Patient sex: M
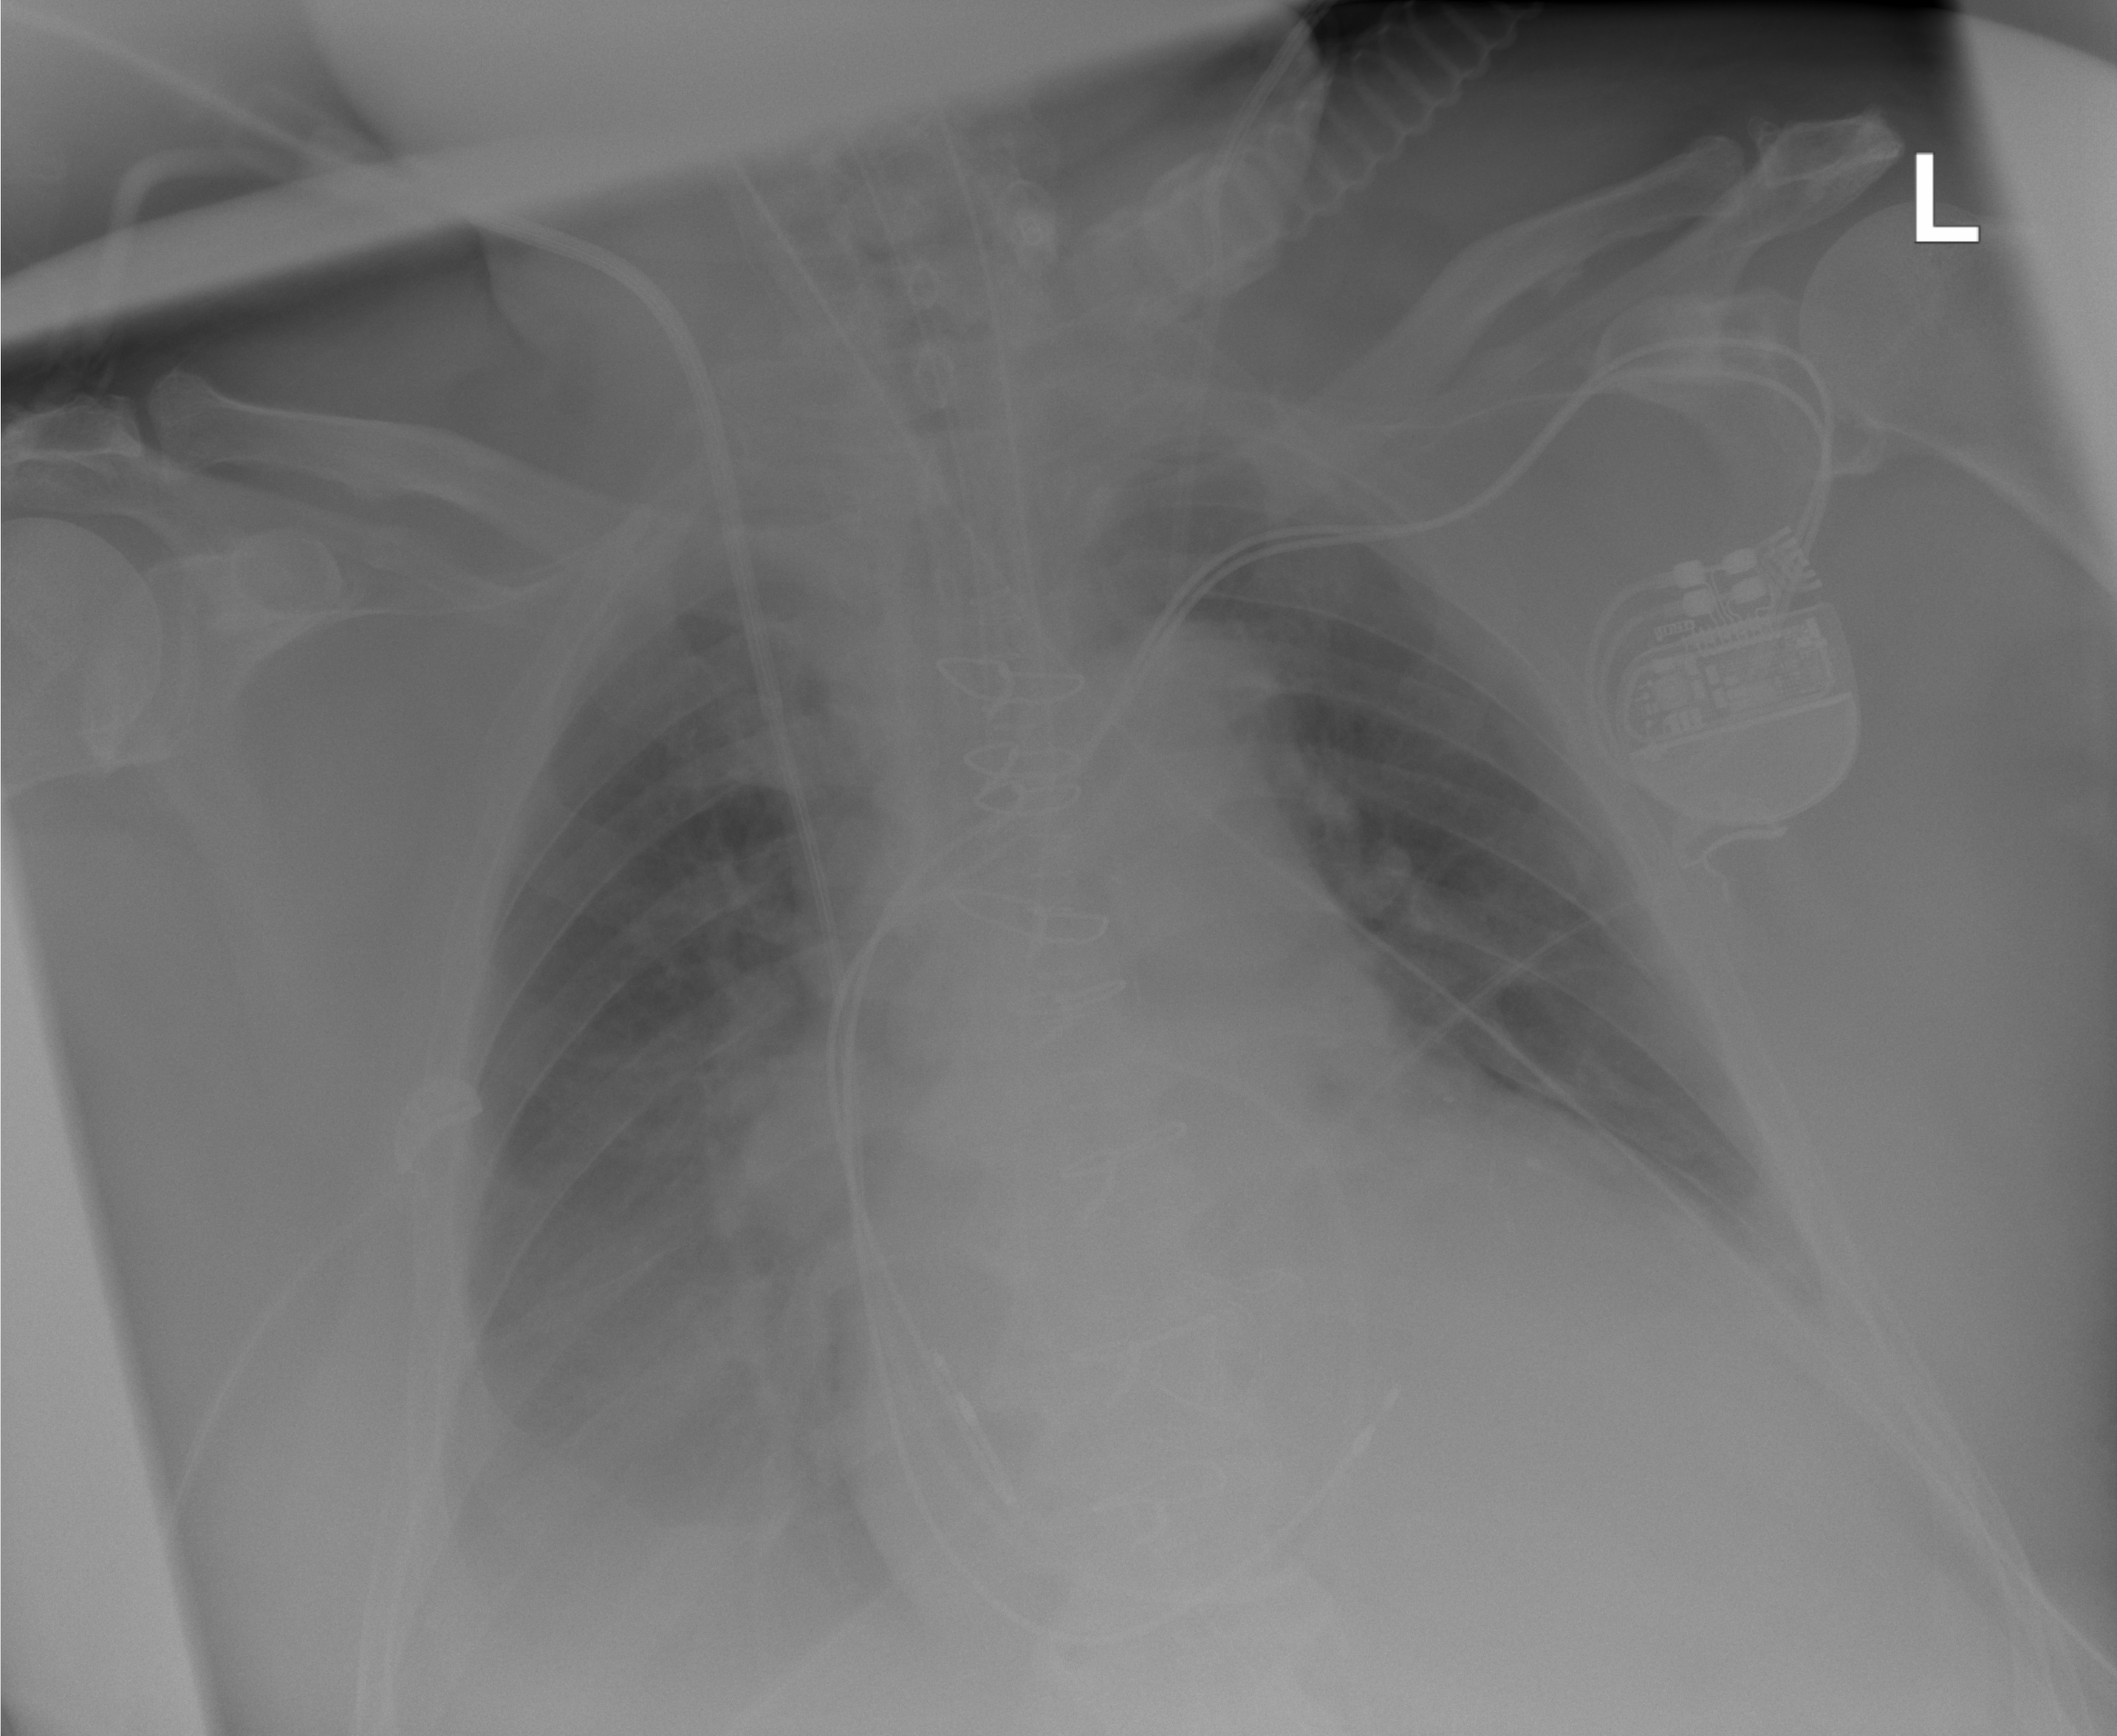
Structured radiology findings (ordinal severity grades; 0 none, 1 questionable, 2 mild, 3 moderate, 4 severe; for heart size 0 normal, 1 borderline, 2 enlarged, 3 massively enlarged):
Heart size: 0
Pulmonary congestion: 0
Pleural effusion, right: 2
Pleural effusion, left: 0
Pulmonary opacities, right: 0
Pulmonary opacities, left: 0
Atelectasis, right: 2
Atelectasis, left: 0